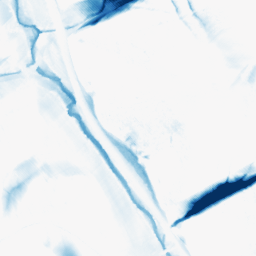
Category: morphological
Decomposition family: morphological_diamond
Decomposition parameters: operation: closing
radius: 20
Upsampling method: sinc_hamming
Upsampling parameters: scale: 8
kernel_size: 16
Upsampling scale: 8